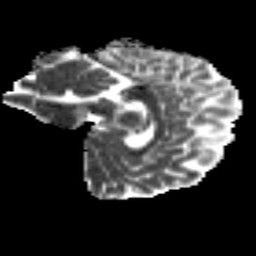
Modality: MD
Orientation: sagittal
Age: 27
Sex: female
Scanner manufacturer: siemens
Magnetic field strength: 3 T
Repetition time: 8.8 s
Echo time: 0.085 s